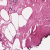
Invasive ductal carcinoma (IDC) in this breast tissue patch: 0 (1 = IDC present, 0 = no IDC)